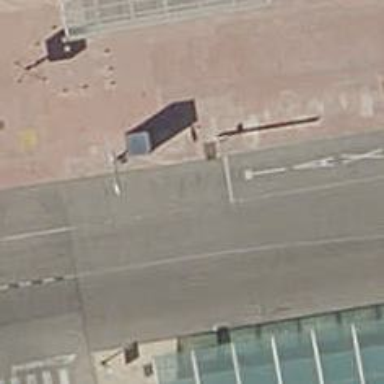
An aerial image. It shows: Taxi stand.